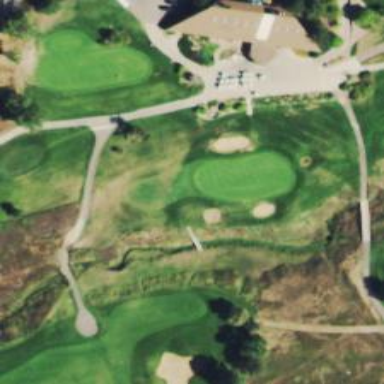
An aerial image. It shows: Golf hole.